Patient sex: F
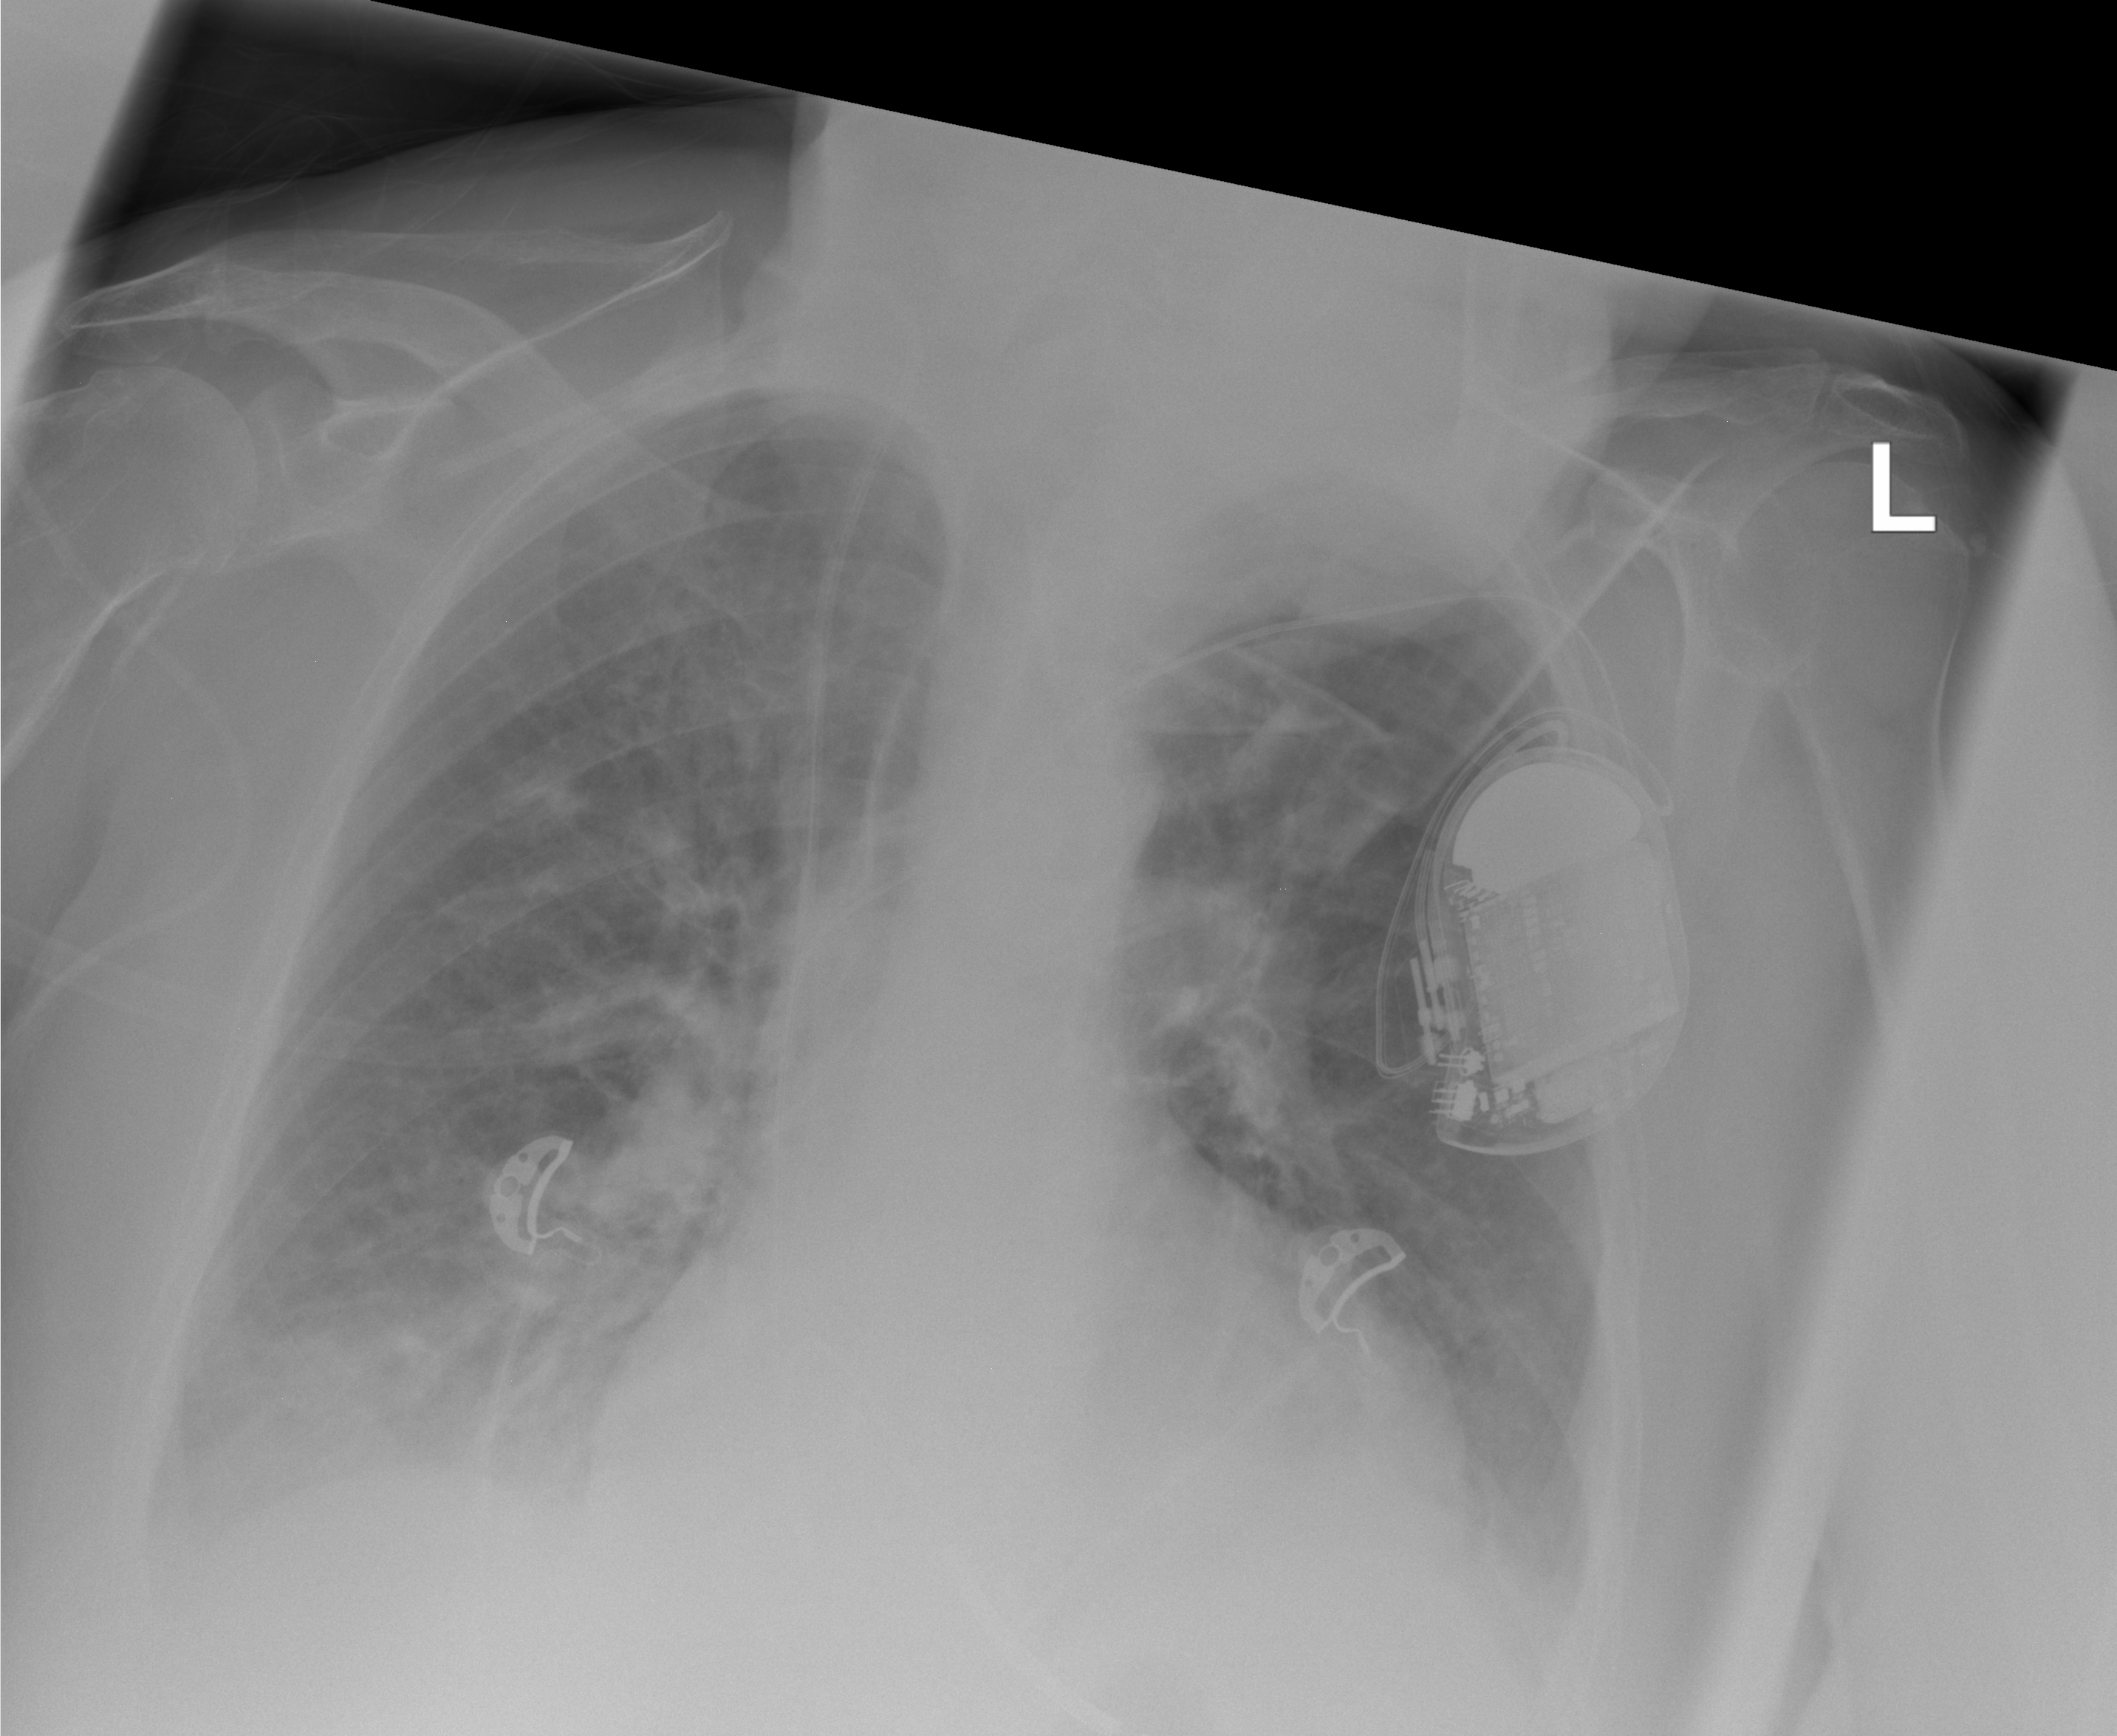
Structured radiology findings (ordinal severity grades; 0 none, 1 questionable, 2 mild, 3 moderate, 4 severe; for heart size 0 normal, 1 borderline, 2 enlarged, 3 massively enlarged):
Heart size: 2
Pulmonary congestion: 2
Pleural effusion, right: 2
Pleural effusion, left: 2
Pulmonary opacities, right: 2
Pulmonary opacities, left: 2
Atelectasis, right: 0
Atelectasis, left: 0